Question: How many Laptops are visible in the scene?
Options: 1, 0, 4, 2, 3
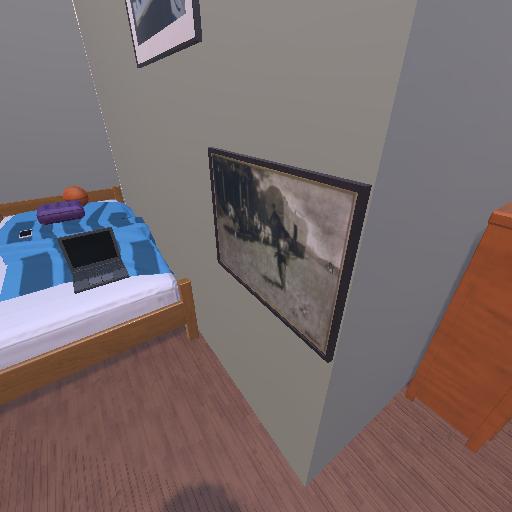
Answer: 1